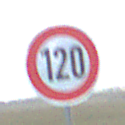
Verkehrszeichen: Geschwindigkeit120
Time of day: SunriseSunset
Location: Outdoor (RoadRail)
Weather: PartlyCloudy
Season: NotSpecified
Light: Natural